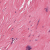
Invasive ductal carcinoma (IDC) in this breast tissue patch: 0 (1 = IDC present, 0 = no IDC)